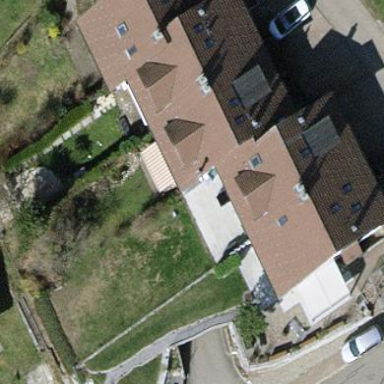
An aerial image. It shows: Terrace building.